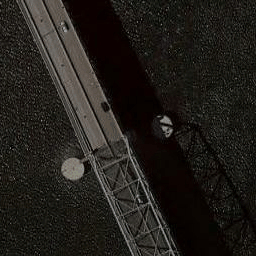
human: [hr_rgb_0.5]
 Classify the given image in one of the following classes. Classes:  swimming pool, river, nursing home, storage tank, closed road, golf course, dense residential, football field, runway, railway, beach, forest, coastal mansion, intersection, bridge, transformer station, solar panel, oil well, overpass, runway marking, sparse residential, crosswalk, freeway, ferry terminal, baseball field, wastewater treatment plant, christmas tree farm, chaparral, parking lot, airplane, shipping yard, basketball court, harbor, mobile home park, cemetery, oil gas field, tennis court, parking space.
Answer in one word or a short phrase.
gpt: bridge